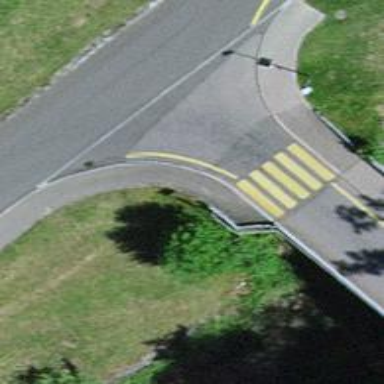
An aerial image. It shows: Public transport stop position.